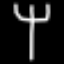
Label: fork